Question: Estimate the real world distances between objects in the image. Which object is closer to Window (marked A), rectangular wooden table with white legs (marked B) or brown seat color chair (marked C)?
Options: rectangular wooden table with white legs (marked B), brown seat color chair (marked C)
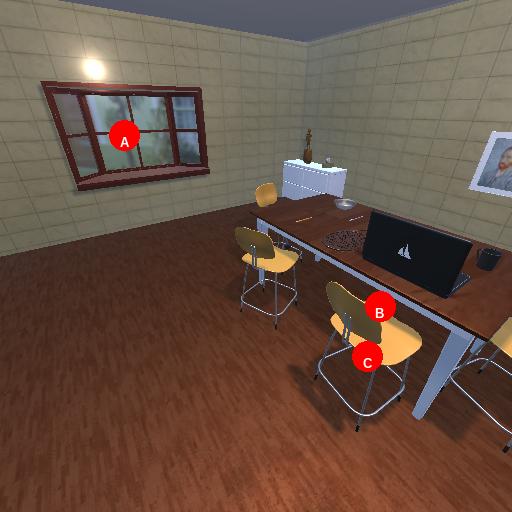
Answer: rectangular wooden table with white legs (marked B)